Question: I am trying to integrate the Assimp skeletal animation. Following this <URL> for reference.
The change I am trying is to use fixed function pipeline.
: Position, Texture Coordinates and Normal Data is fine, but I cannot figure out how the four bones and the weight data is obtained for each vertex as mentioned in the tutorial.

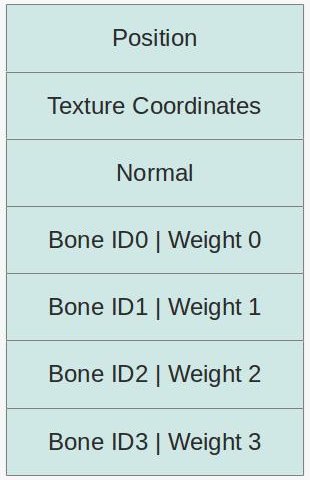
Answer: I think the illustration in the tutorial is quite clear on that: